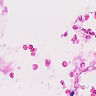
Metastatic tissue present: no